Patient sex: M
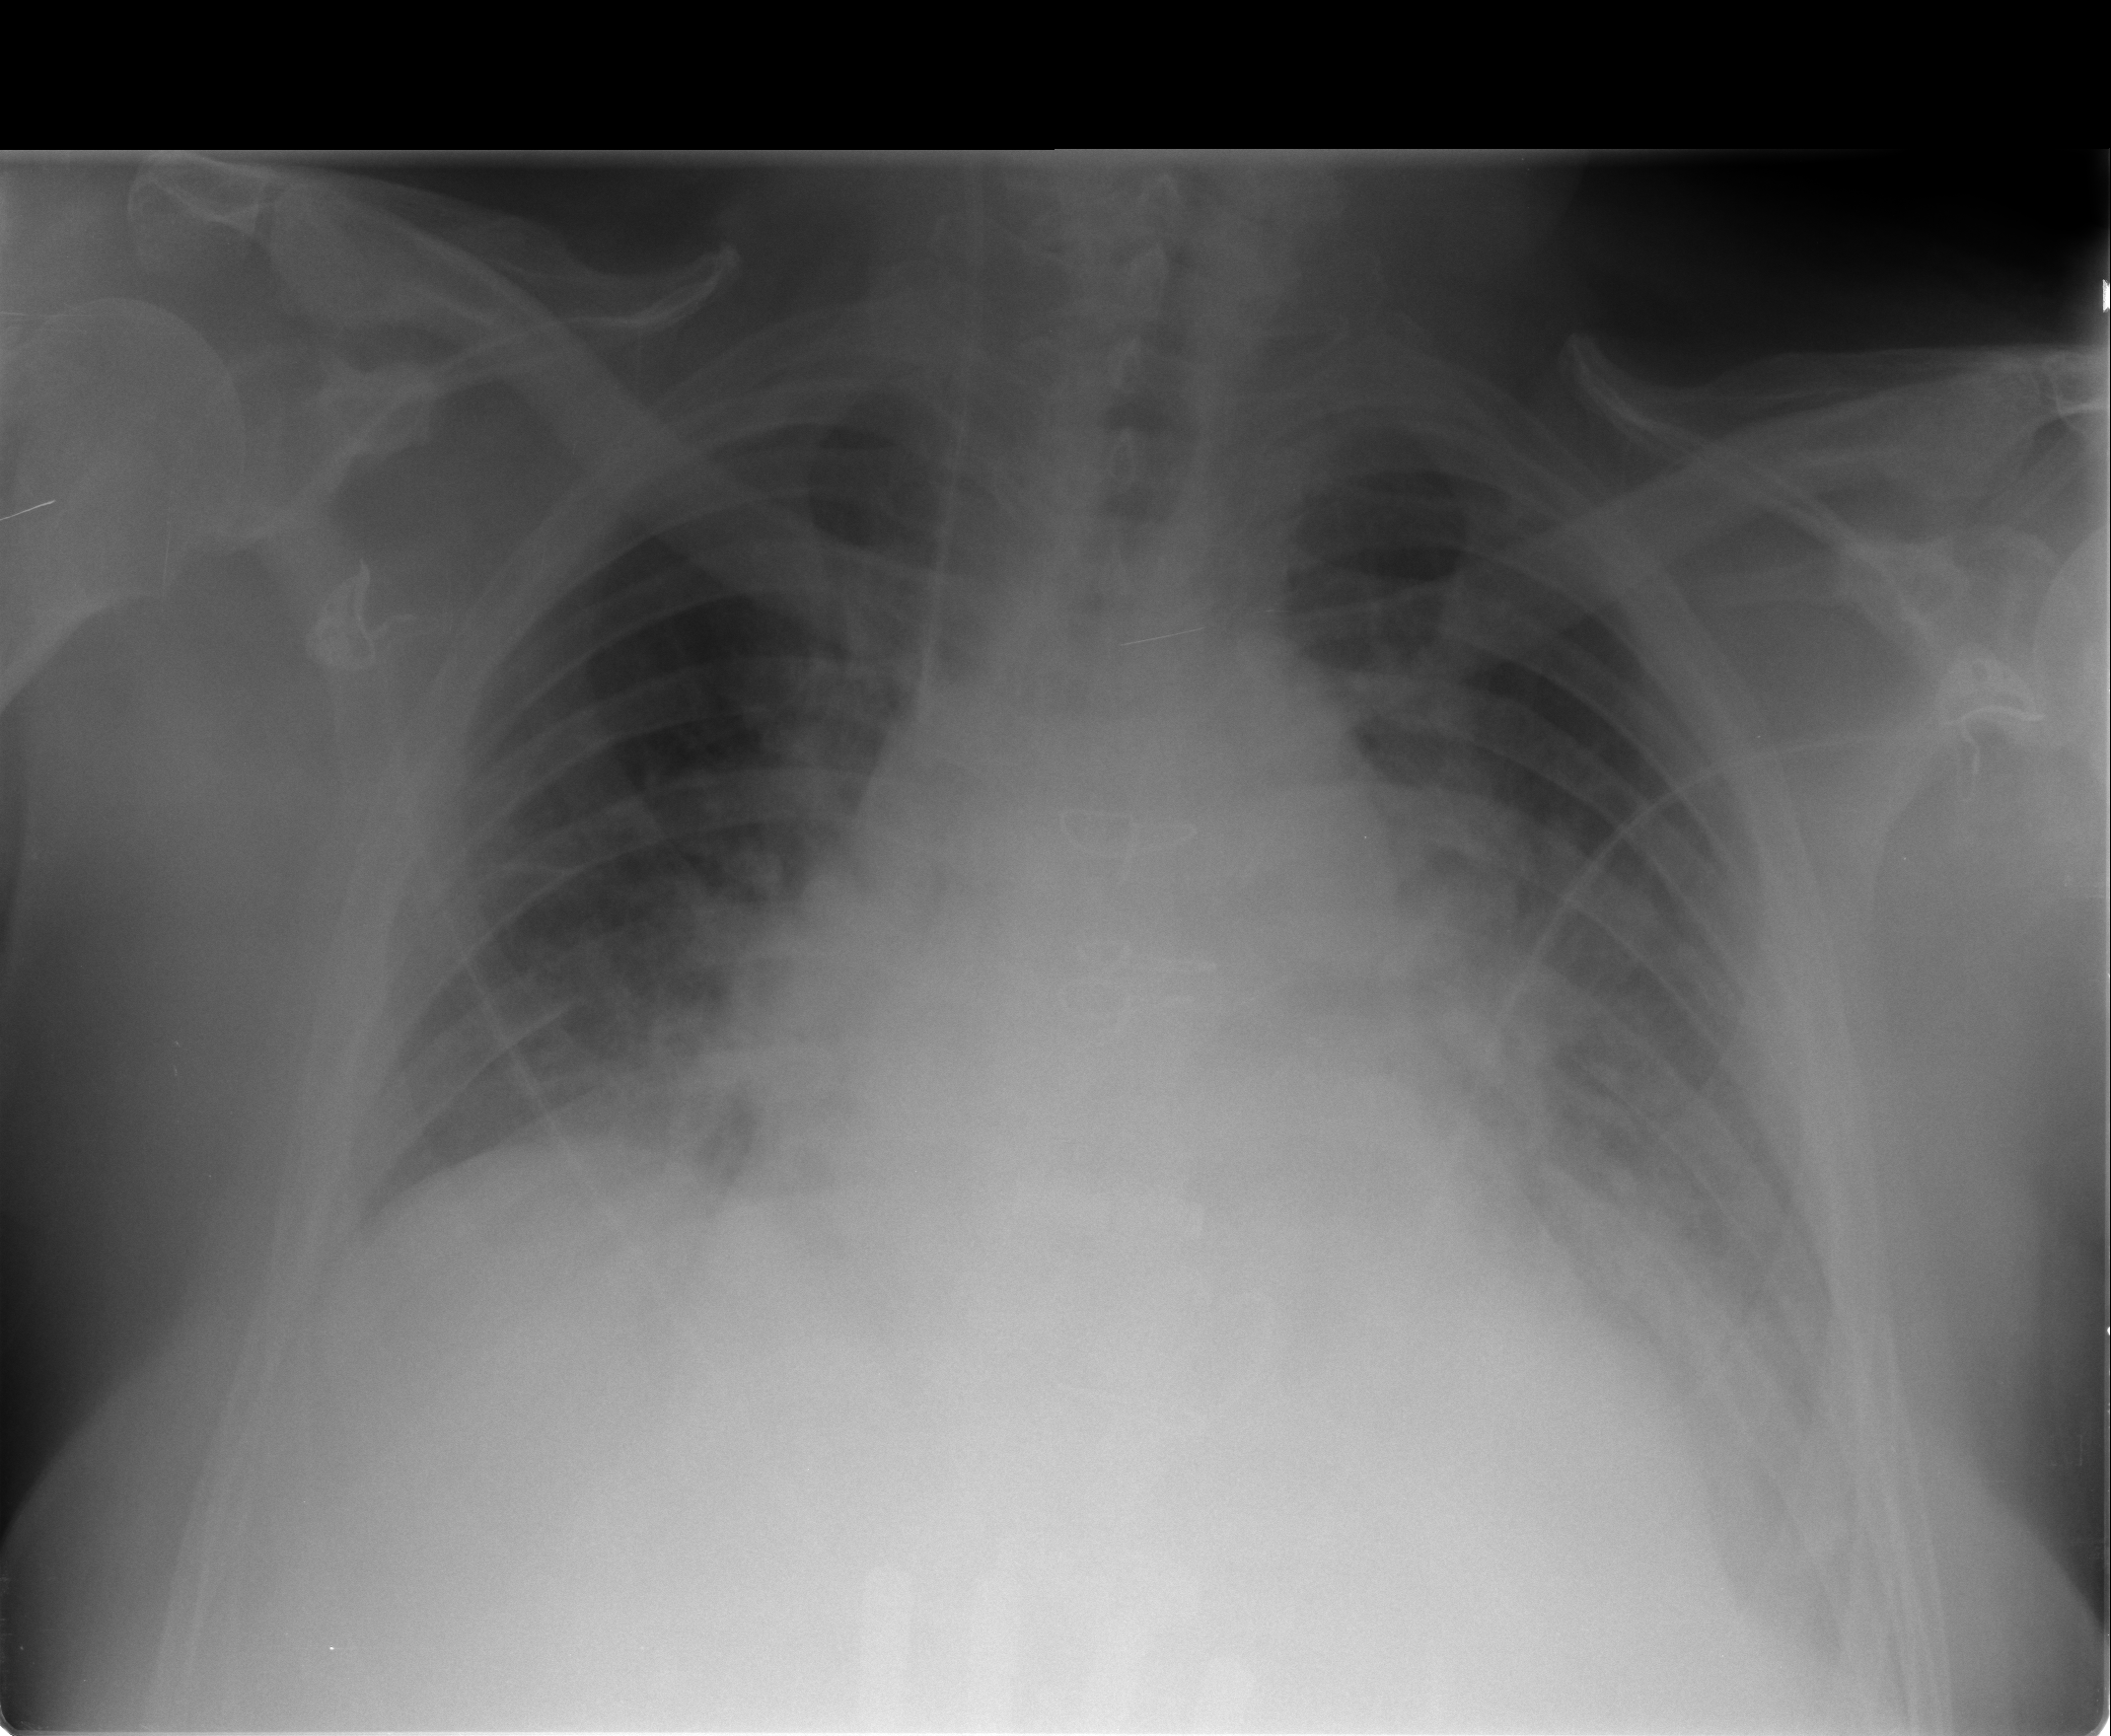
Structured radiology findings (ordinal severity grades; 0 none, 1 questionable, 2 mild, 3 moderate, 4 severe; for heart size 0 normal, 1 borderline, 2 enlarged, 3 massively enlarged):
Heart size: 2
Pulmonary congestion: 3
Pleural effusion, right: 0
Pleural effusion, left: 0
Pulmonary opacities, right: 2
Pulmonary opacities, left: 2
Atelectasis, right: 2
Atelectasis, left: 2